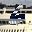
Label: 6